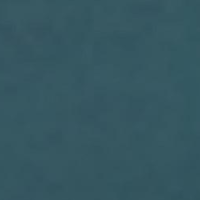
EUNIS habitat code: 14
Species observed at this site:
Perca fluviatilis